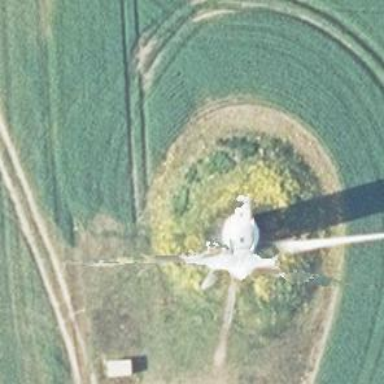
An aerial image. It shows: Wind generator using horizontal axis wind turbines.